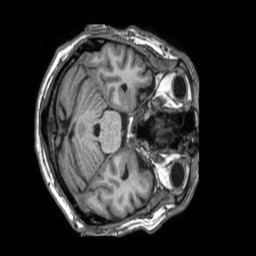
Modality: T1w
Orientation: axial
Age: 61
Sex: male
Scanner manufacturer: philips
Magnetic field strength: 1.5 T
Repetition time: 0.007107 s
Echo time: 0.003208 s